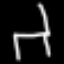
Label: chair